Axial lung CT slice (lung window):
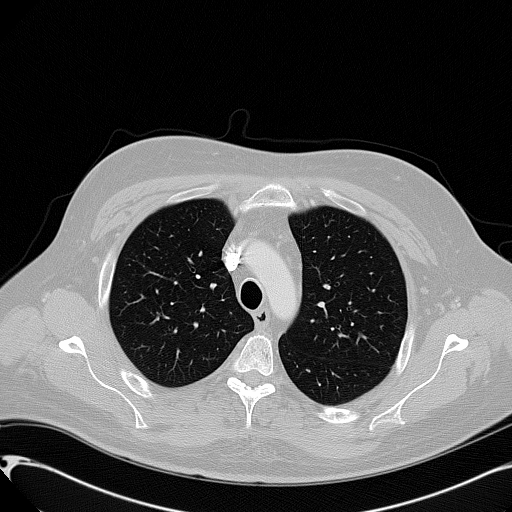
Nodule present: no